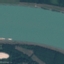
Land use / land cover class: River